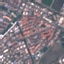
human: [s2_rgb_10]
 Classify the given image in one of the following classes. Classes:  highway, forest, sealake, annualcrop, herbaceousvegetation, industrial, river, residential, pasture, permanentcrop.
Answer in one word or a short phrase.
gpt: Residential